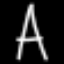
Label: The Eiffel Tower